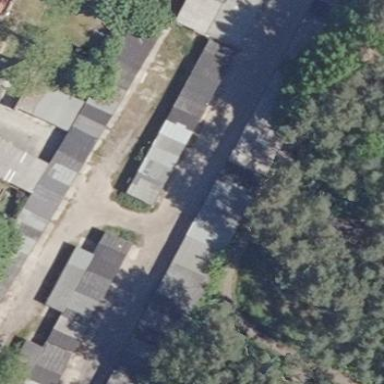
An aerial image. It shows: Group of garages.